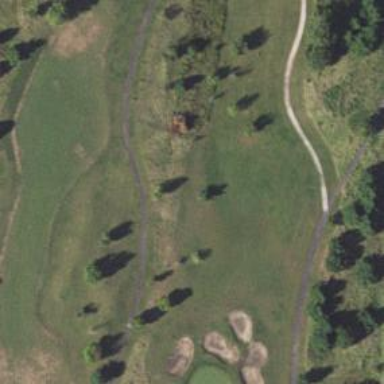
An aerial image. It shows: Service road used as golf cart path.